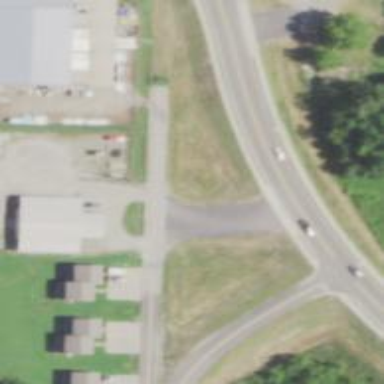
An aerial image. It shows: Secondary road with asphalt surface.